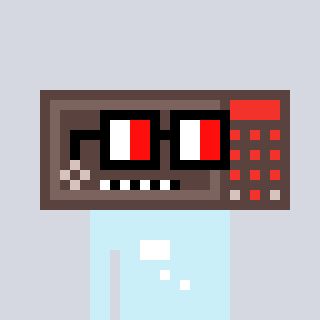
a pixel art character with square glasses with black frames and red eyes, a wallsafe-shaped head and a cold-colored body on a cool background